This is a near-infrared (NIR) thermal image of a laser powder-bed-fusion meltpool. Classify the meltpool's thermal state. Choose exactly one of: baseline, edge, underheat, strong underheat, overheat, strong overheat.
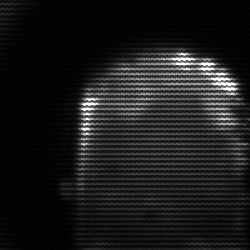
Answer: baseline